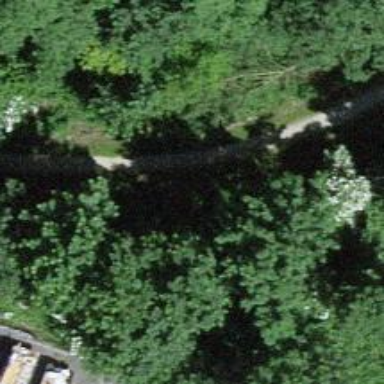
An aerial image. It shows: Path.